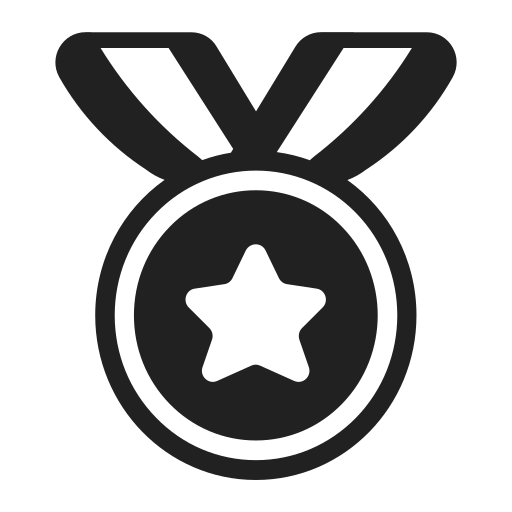
sports medal high contrast